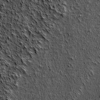
Label: not_dusty